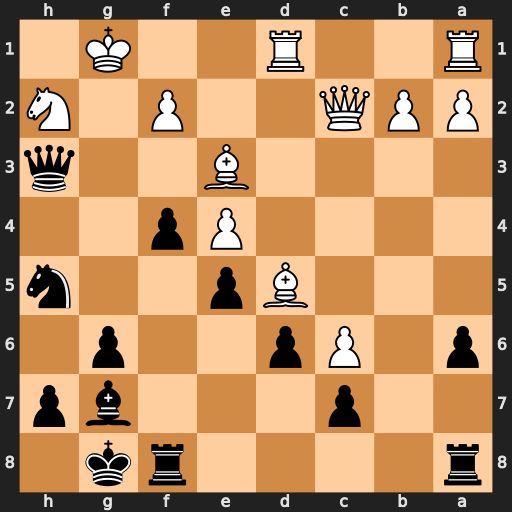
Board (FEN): r4rk1/2p3bp/p1Pp2p1/3Bp2n/4Pp2/4B2q/PPQ2P1N/R2R2K1
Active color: b
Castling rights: -
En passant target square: -
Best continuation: Kh8 Qd3 fxe3